RGB frame:
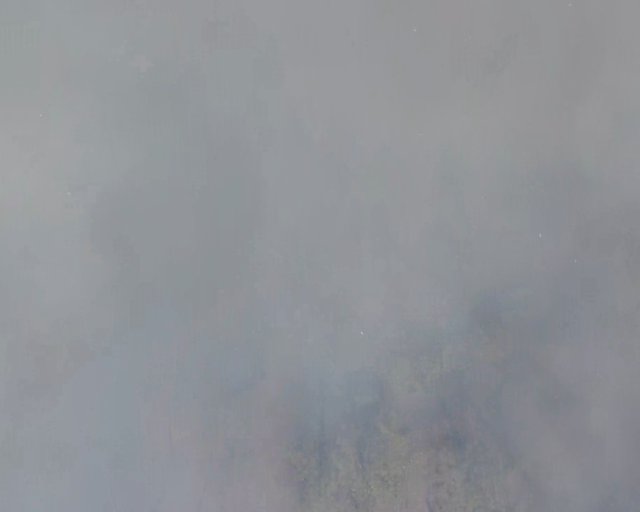
Thermal frame:
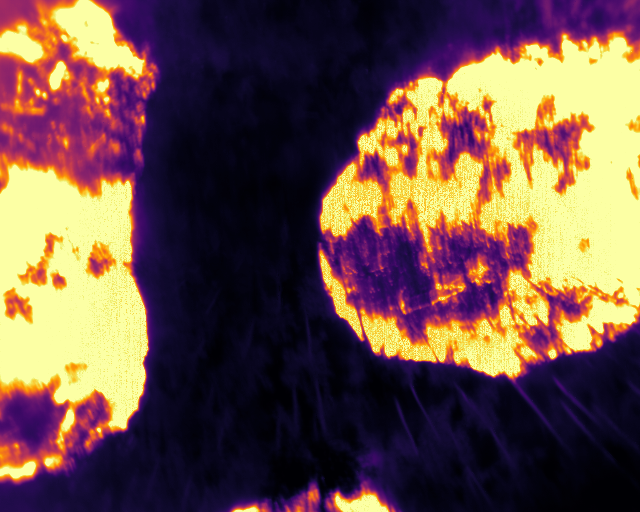
Captured: 2026-02-27 02:37:17
Pixels at or above 80 °C: 156019 (fraction of frame: 0.4761)